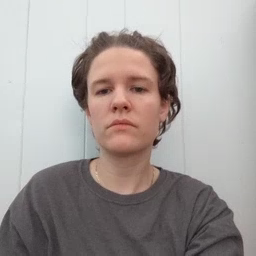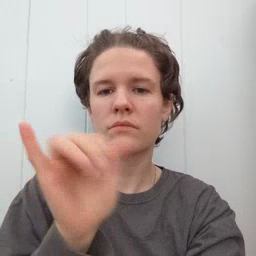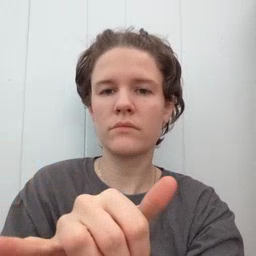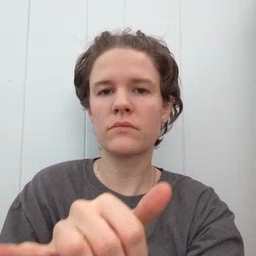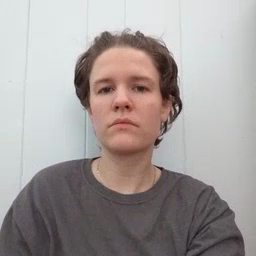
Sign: that